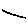
Label: line